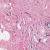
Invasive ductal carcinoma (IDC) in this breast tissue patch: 0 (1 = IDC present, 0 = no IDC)